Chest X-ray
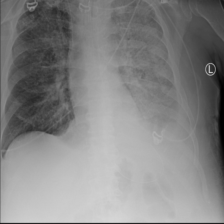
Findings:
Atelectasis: negative
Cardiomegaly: negative
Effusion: negative
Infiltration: positive
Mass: negative
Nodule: negative
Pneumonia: positive
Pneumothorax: negative
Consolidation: negative
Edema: positive
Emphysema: negative
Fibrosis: negative
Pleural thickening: negative
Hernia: negative